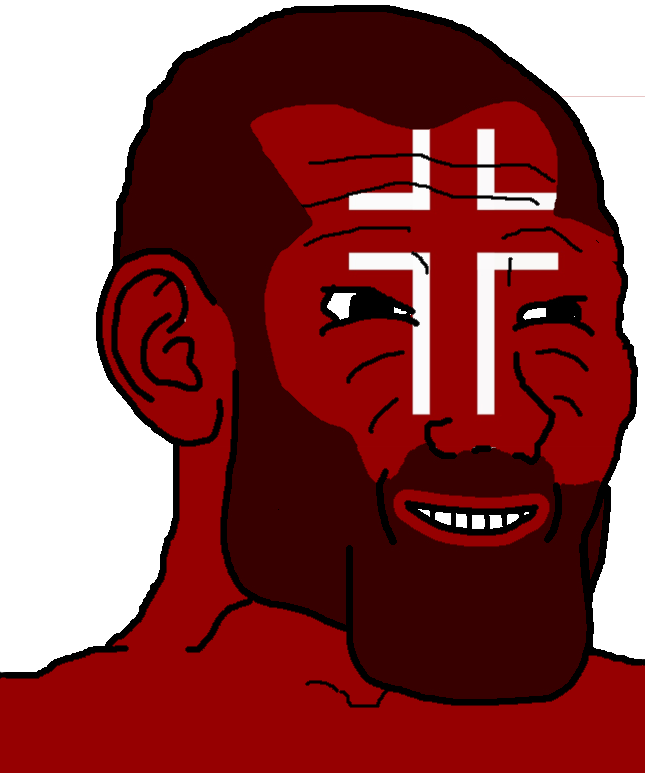
Label: 5_Grey_Chad